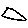
Label: triangle